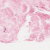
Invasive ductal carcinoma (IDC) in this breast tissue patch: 0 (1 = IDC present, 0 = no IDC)